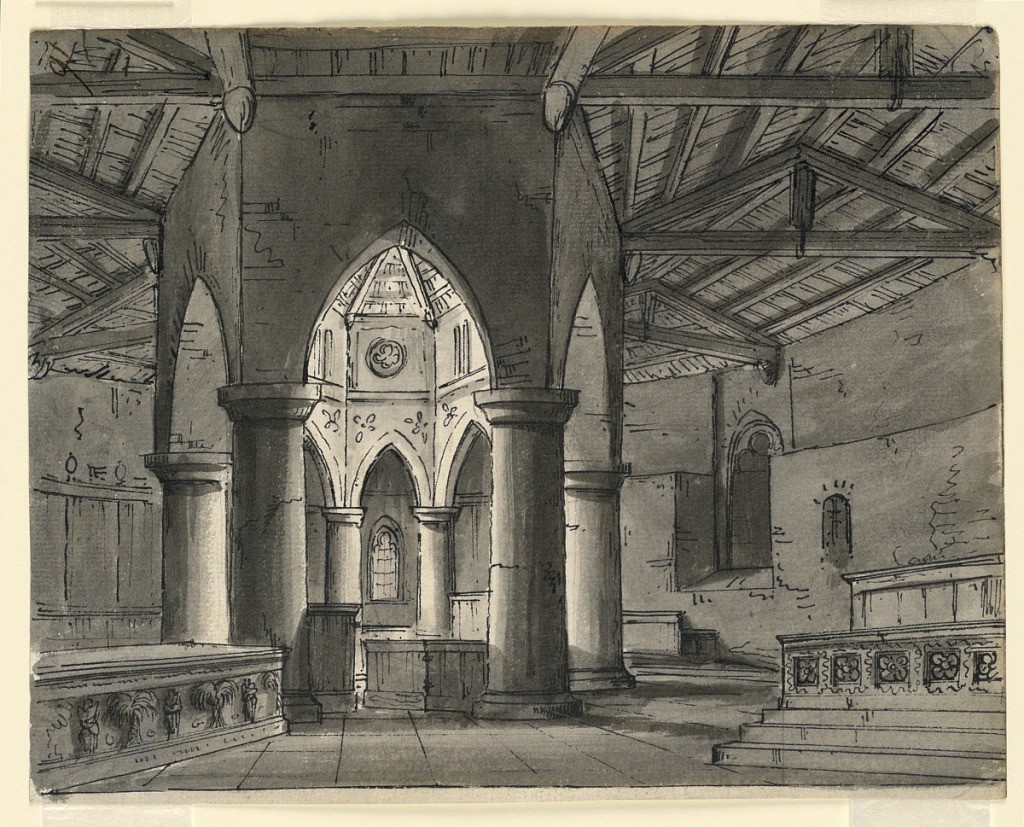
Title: Stage Design, Interior of Gothic Chapel
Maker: Romolo Achille Liverani, Italian, 1809 - 1872
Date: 1831
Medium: Pen and sepia ink, brush and wash on paper
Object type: Drawing
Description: Horizontal rectangle. Interior of Gothic polygonal chapel.